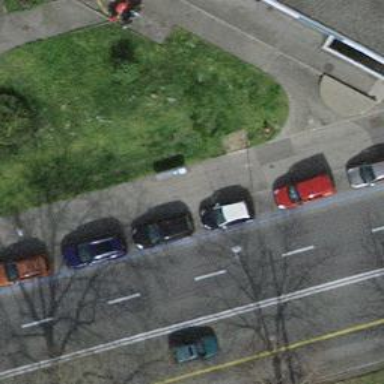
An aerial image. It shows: Telephone amenity.